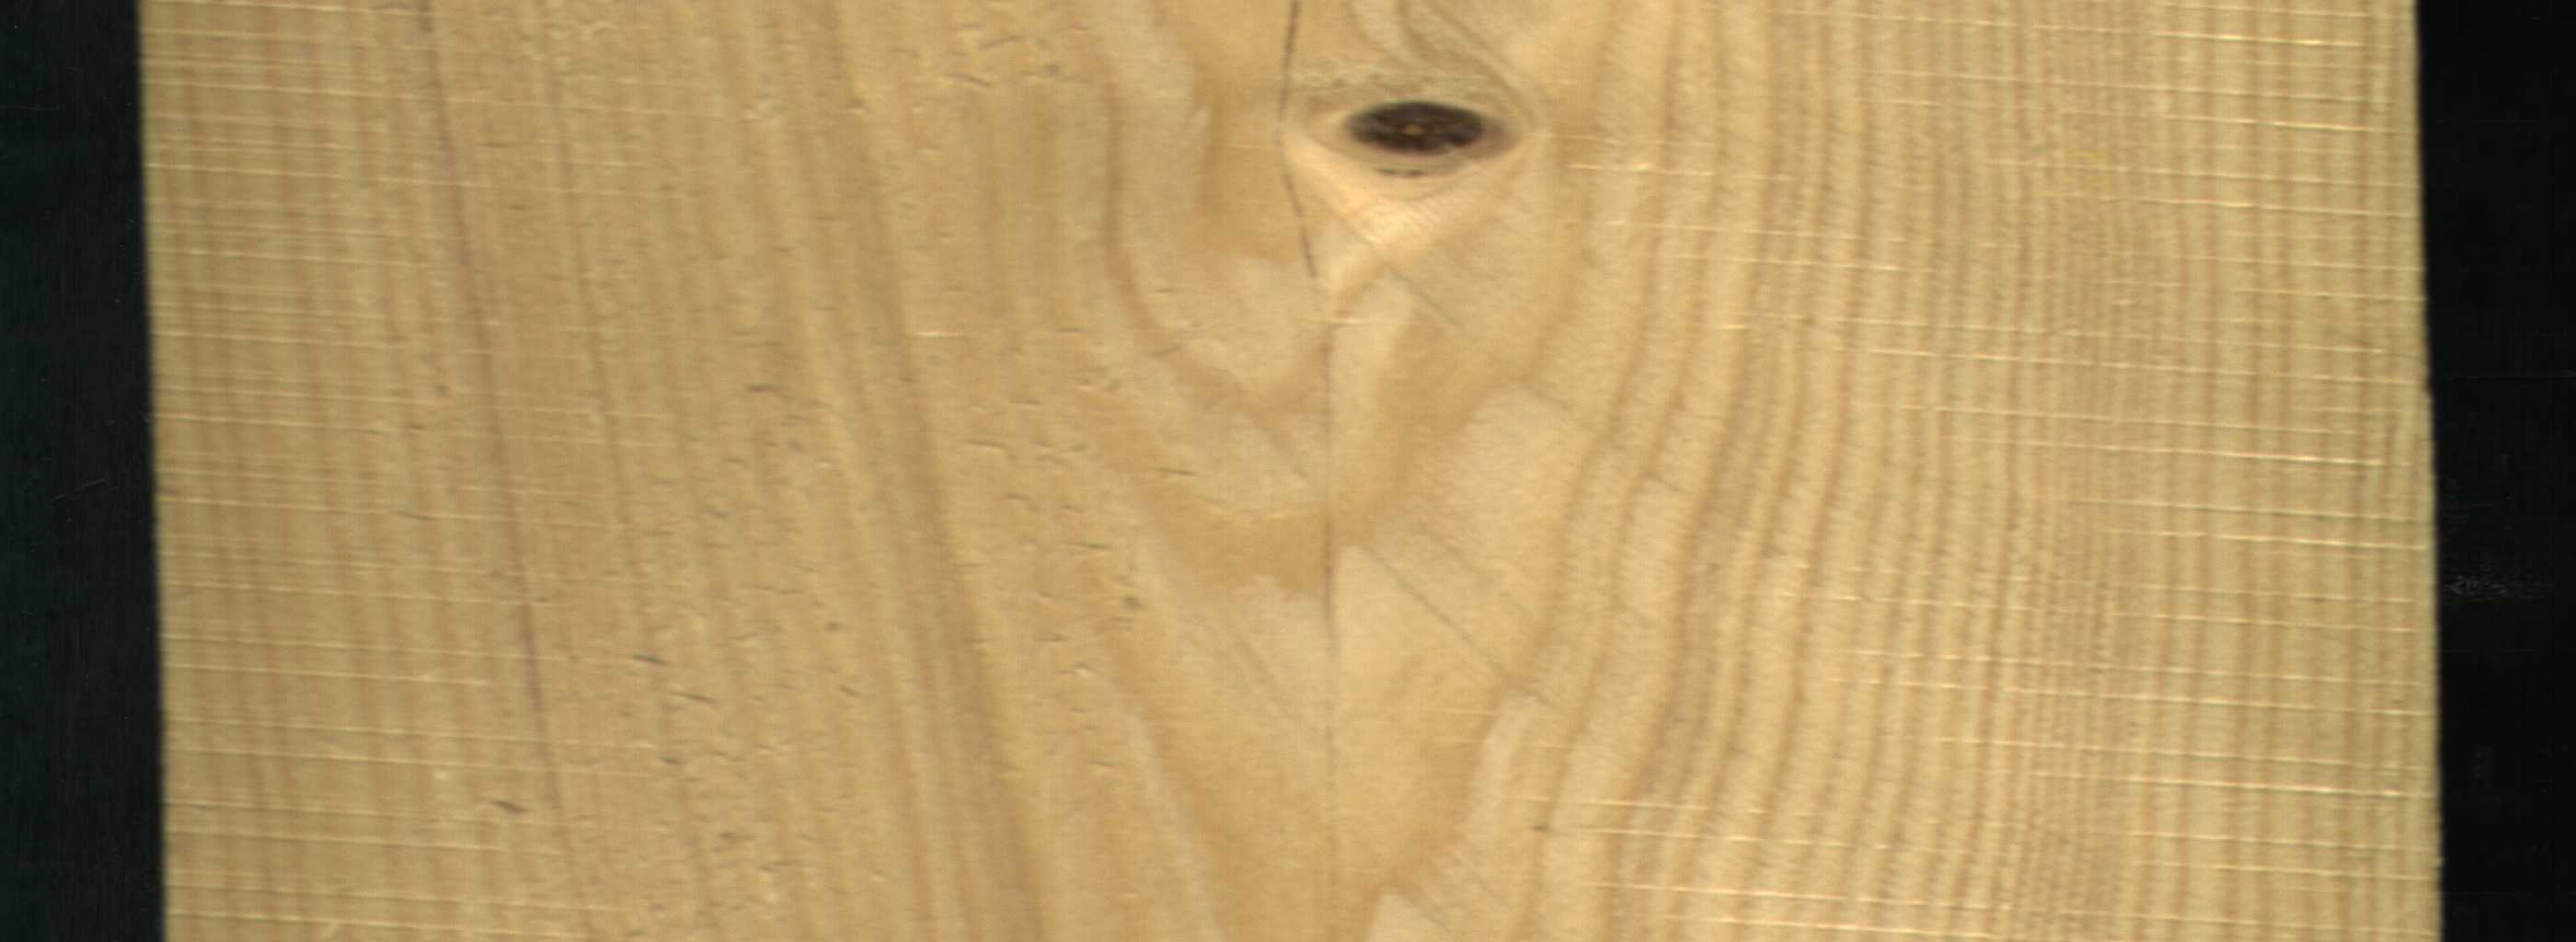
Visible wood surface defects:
Dead_Knot